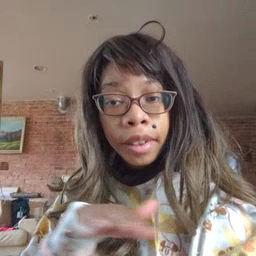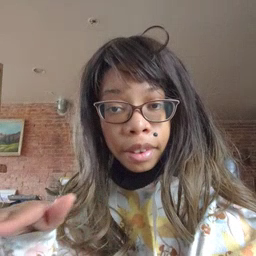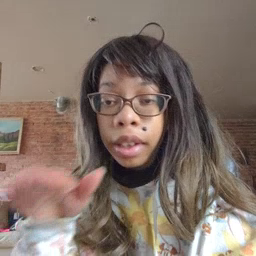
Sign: clean